Question: I am using Eclipse Luna and JBoss AS 7. When I create a JSP page in Eclipse, then I get the below error:

I changed my server to Tomcat 7, still I am getting the same error.
How is this caused and how can I solve it?
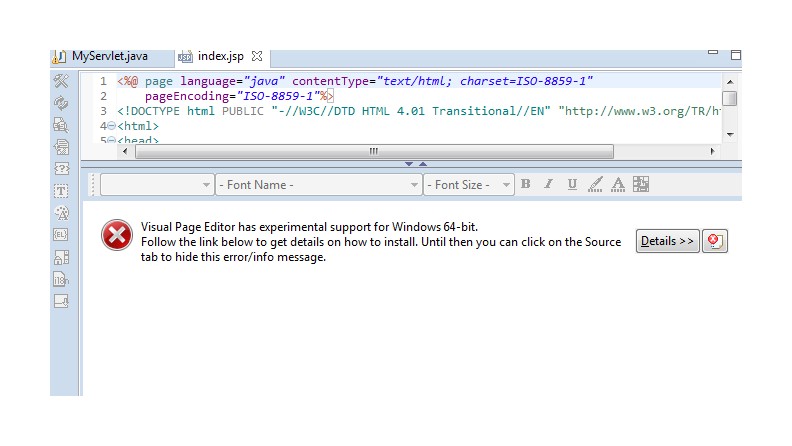
Answer: That visual page editor is part of <URL>.
You don't need it. It's not only experimental, but generally visual page editors just doesn't work when you want to end up with quality code. Just click the red cross at the right bottom corner and then click the tab and finally close the tab. This is fortunately an one-time thing. It will stay away when you create new JSP pages.

It's just the worst part of otherwise very great JBoss Tools plugin.